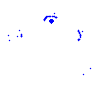
Particle: pion